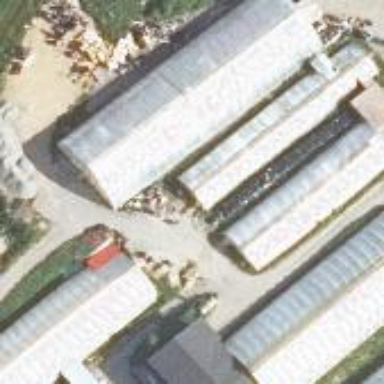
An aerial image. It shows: Greenhouse.